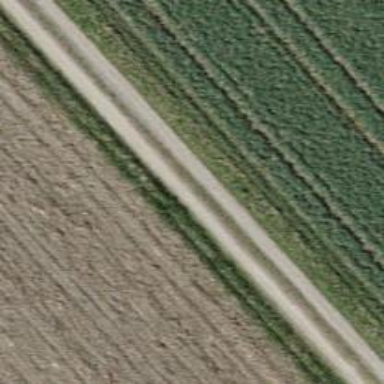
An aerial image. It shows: Compacted agricultural track with grade 3 tracktype. Suitable for agricultural vehicles.